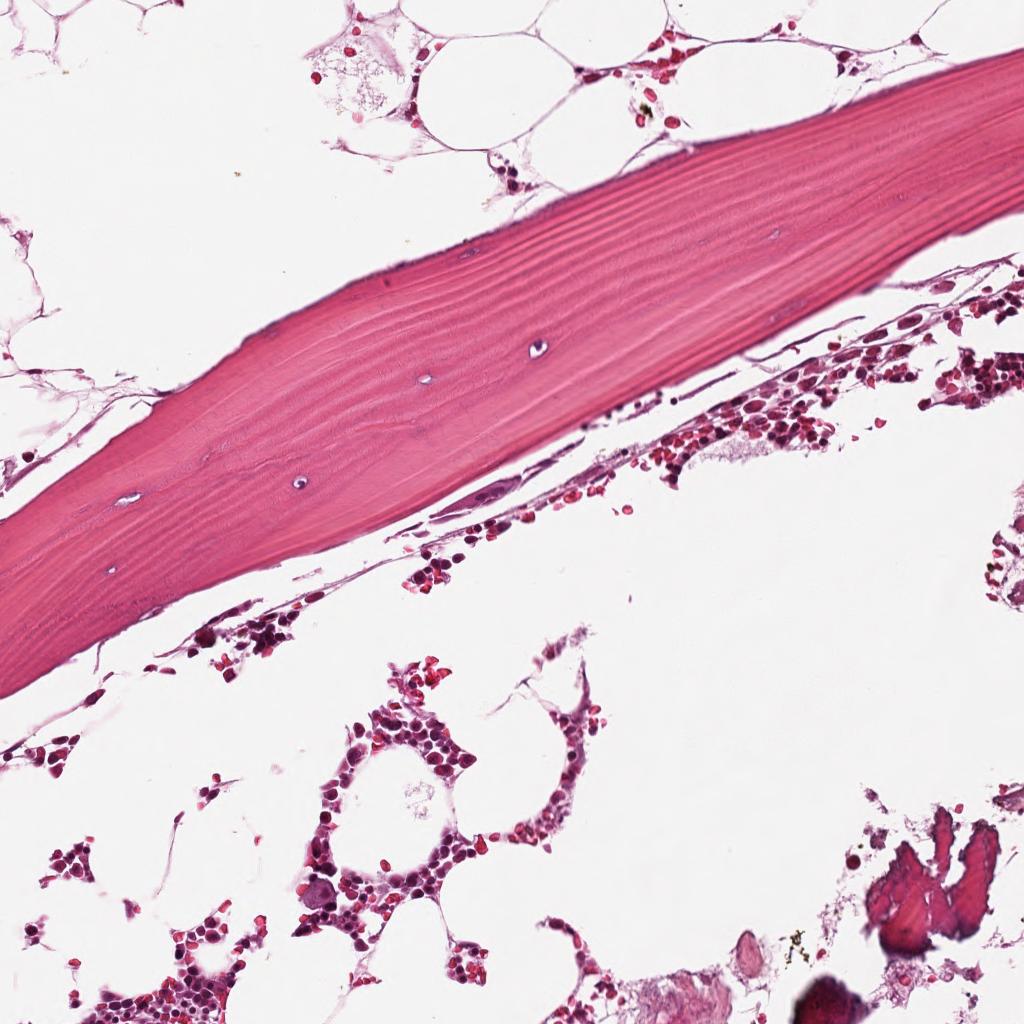
Label: Non-Tumor